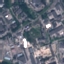
Label: Industrial